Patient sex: M
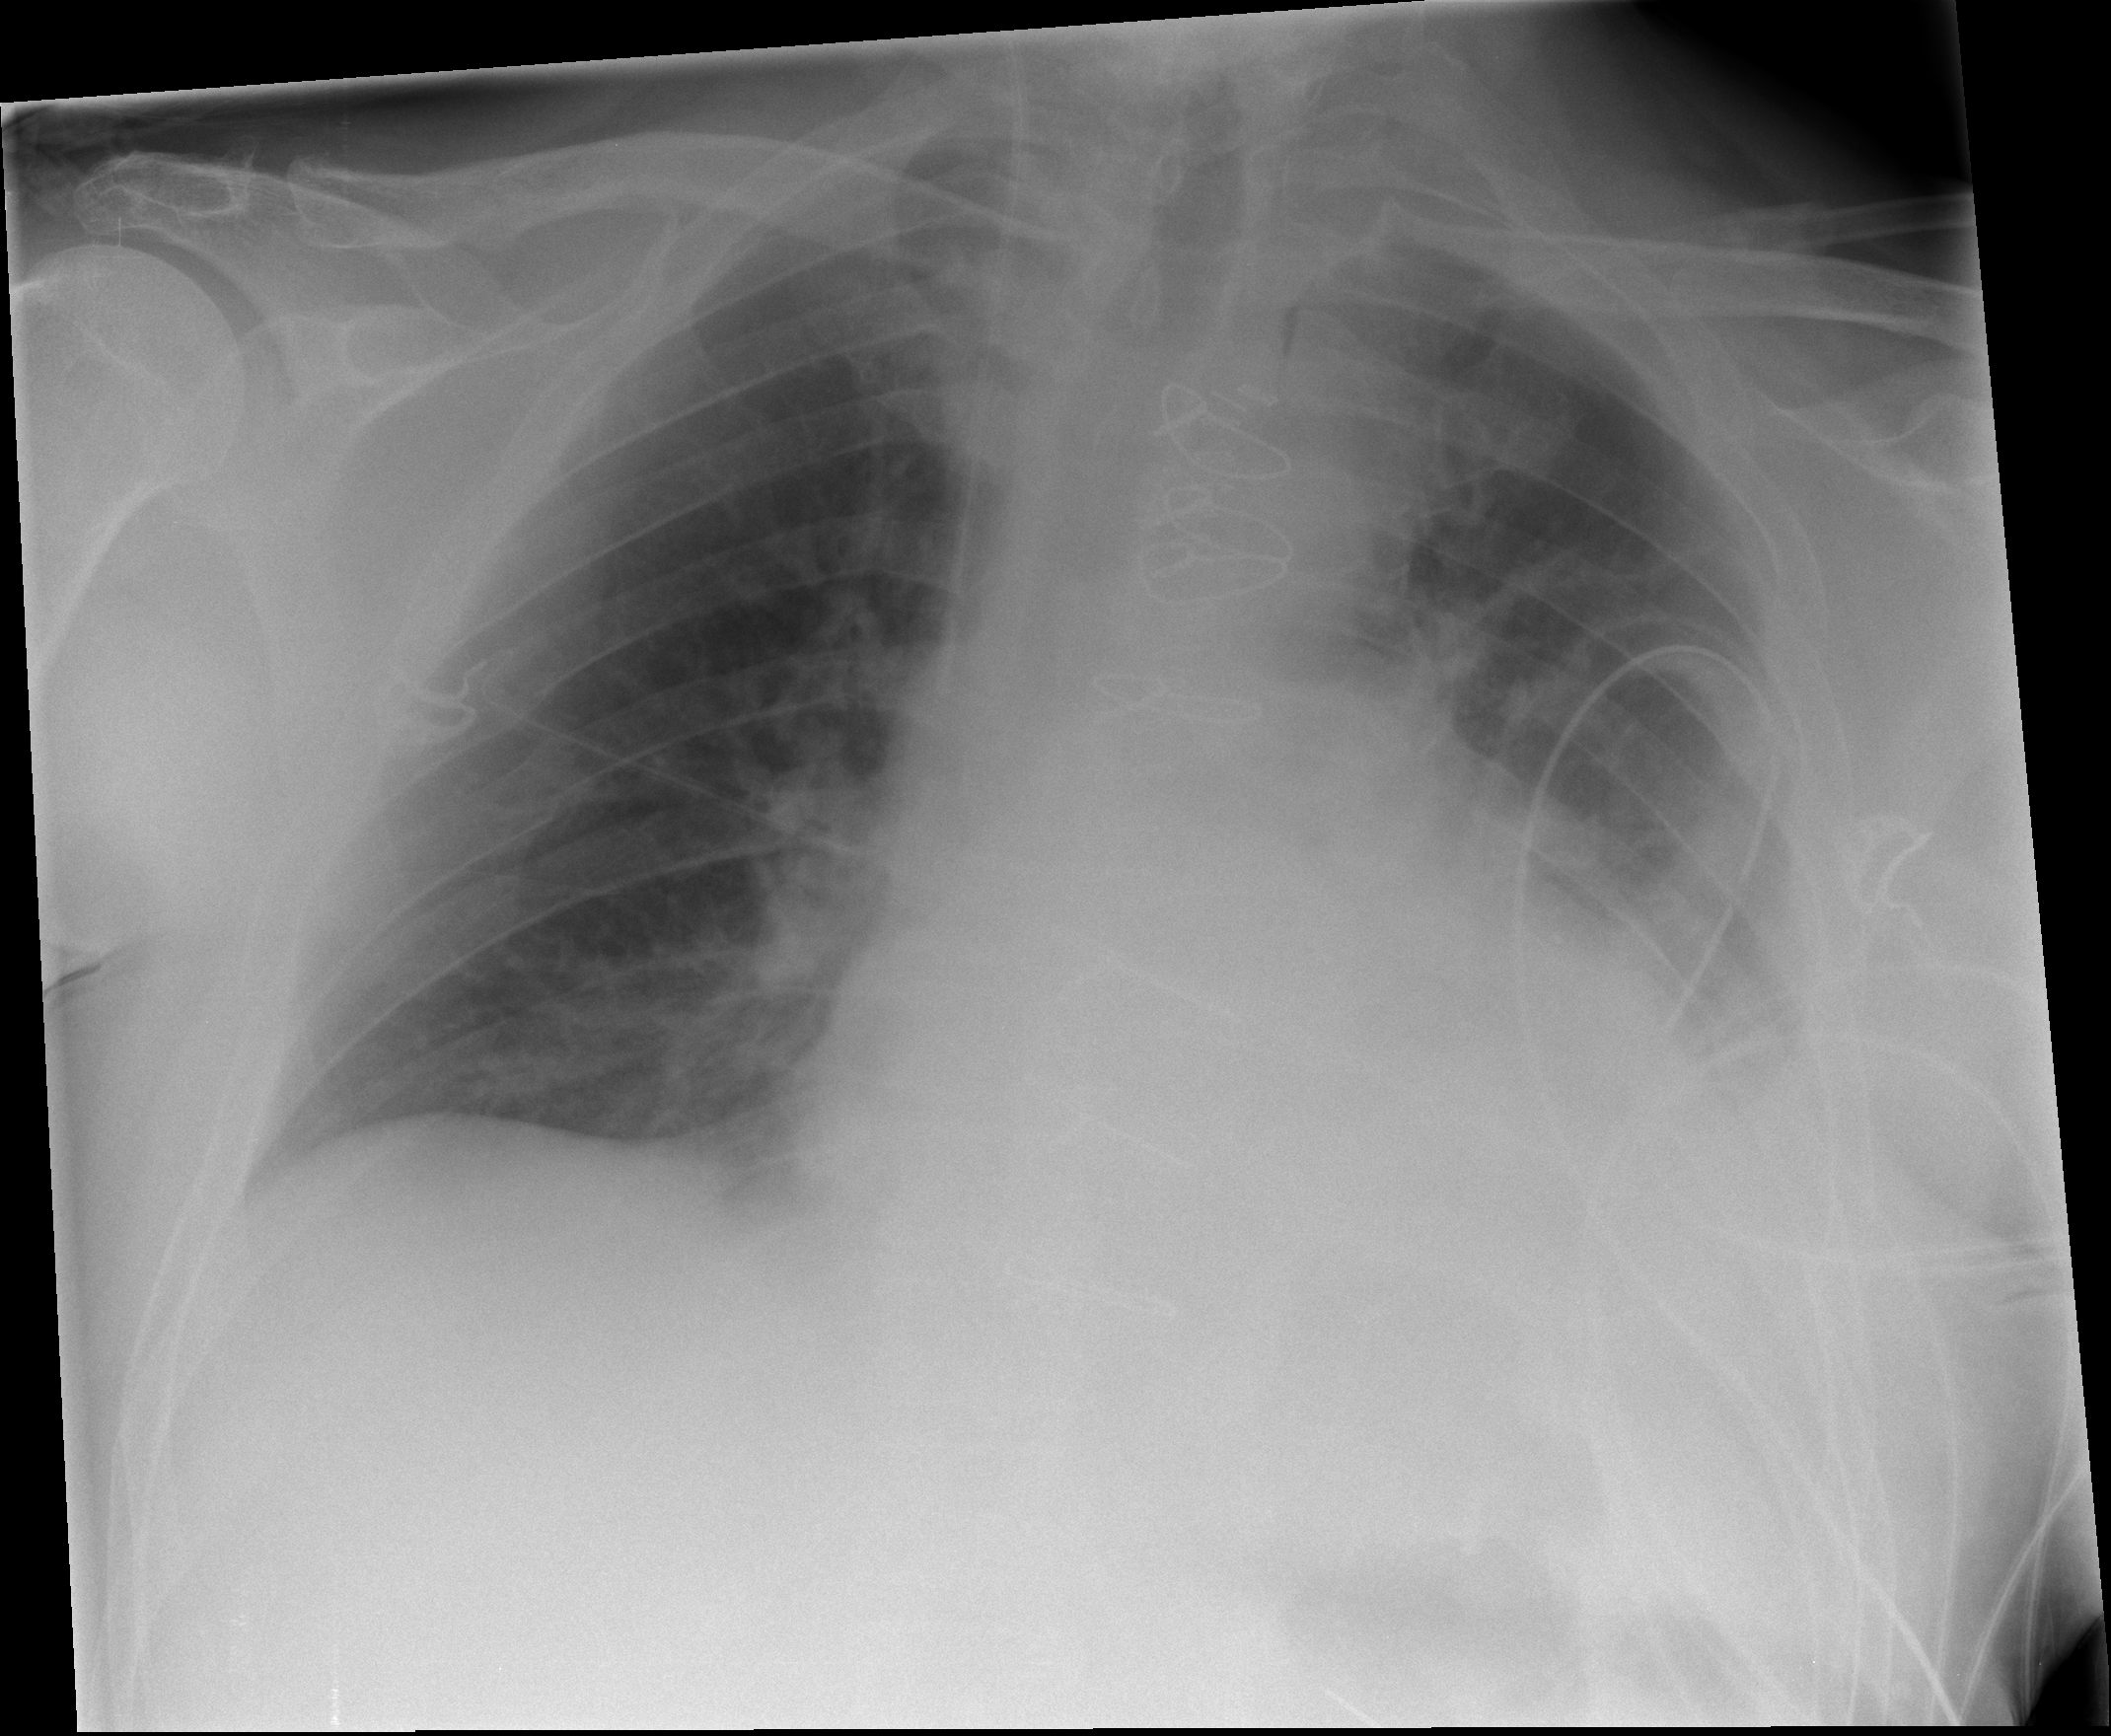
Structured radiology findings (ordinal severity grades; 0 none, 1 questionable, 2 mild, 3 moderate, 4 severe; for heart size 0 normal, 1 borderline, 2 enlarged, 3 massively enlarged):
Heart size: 2
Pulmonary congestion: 0
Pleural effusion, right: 0
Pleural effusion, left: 2
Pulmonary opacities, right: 0
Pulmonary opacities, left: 0
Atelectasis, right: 0
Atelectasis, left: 2